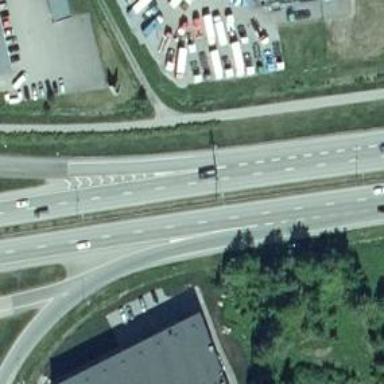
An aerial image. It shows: Asphalt trunk highway.